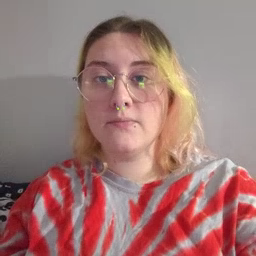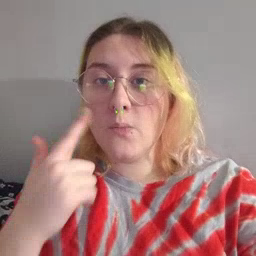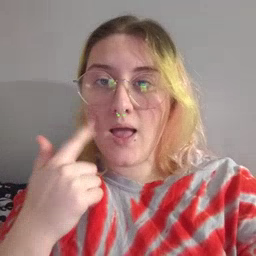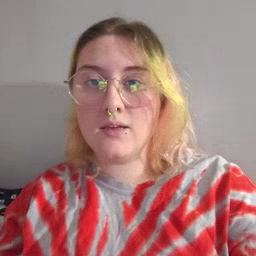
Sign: cry